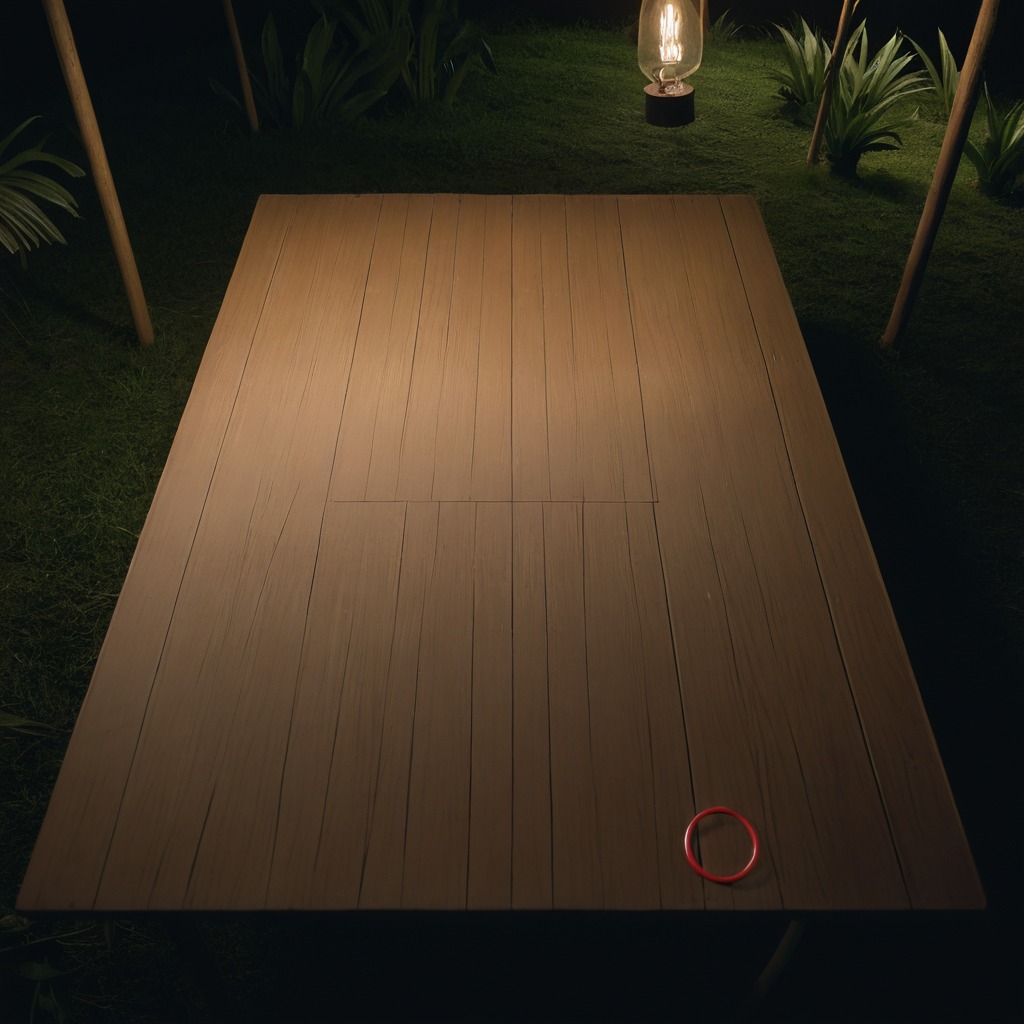
A rubber O-ring is lying on the wooden table.